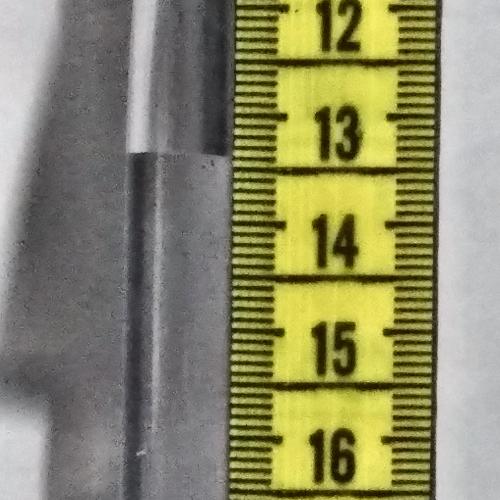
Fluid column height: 13.4 cm